Question: I'm looking for a way to darken all of the area within a container except for a transparent child div. This div is draggable, so the dimmed area would have to move with it. Does anyone know of a way to achieve this using jQuery/CSS? Here is a picture of the effect I am trying to achieve:

EDIT: SOLVED
See @Robby Cornelissen's answer
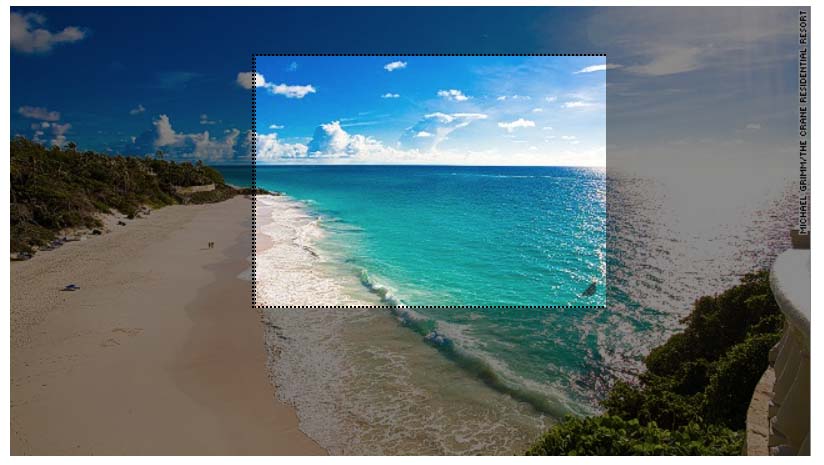
Answer: Could do something like <URL>. It relies on an absolutely positioned viewport element with a fixed background. If you click the viewport element, you'll see that it moves while the background stays fixed.
'''
<div class="back">
<div class="overlay">
<div class="front">
</div>
</div>
</div>
'''
'''
.back, .front {
background-image: url("http://upload.wikimedia.org/wikipedia/commons/thumb/5/51/Swallow_flying_drinking.jpg/1024px-Swallow_flying_drinking.jpg");
background-attachment: fixed;
background-position: 0,0;
}
.back {
width: 1024px;
height: 623px;
}
.front {
position: absolute;
left: 200px;
top: 50px;
width: 300px;
height: 150px;
z-index: 100;
}
.overlay {
width: 100%;
height: 100%;
background-color: rgba(0,0,0,0.5);
}
'''